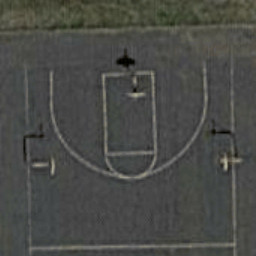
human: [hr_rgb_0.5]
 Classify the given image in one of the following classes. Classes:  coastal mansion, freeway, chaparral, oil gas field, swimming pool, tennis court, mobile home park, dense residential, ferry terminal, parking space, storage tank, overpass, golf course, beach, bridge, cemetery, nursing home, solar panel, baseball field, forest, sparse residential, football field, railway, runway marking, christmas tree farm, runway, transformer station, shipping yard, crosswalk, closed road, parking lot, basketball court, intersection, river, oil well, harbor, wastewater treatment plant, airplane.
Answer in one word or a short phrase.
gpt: basketball court